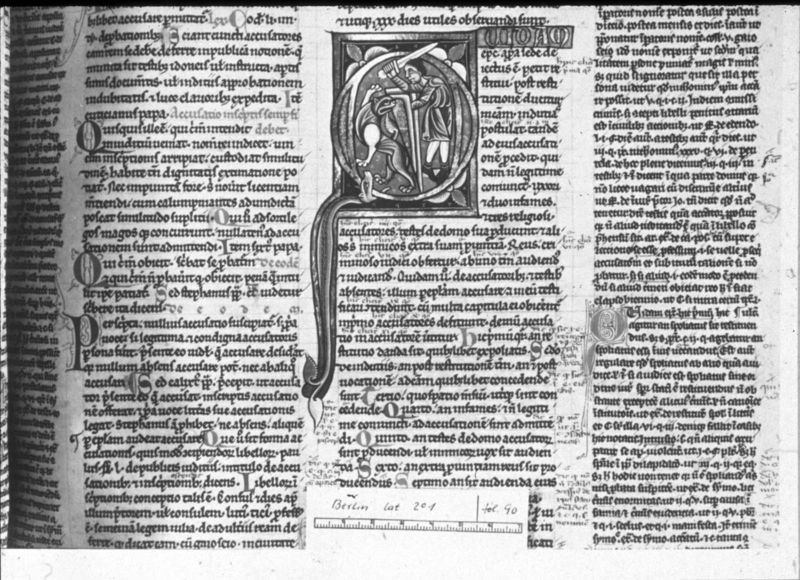
Titel: Gratian
Standort: Herkunftsort: Frankreich (EU - F)
Institution: Berlin, Stadtbibliothek
Schlagwörter: feder, kampf, kämpfer, mann, blume, grau, mitte, schwarz, weiss, hund, rot, tier, alt, bibel, mensch, bild, blatt, rechts, schrift, grafik, spalten, detail, verzierung, foto, berlin, buch, druck, schwarzweiss, seite, illustration, schwert, text, buchstabe, buchstaben, initiale, ritter, kopie, ranke, buchdruck, buchseite, verziert, seiten, mittelalter, nibelungen, siegfried, löwe, opfer, töten, zeilen, lineal, heilig, erzengel, fraktur, ungeheuer, drachen, typographie, altdeutsch, drache, georg, untier, massstab, latein, lateinisch, maß, maßangabe, passagen, raubtier, initial, randnotiz, gabriel, buchmalerei, majuskel, codex, abschnitt, manuskript, großbuchstaben, minuskel, karolingisch, kapital, maßband, randnotizen, recto, r, o, q, deutsh, 201, masstag, o q, buhseite